Chest X-ray. View position: PA
Patient age: 80
Patient sex: M
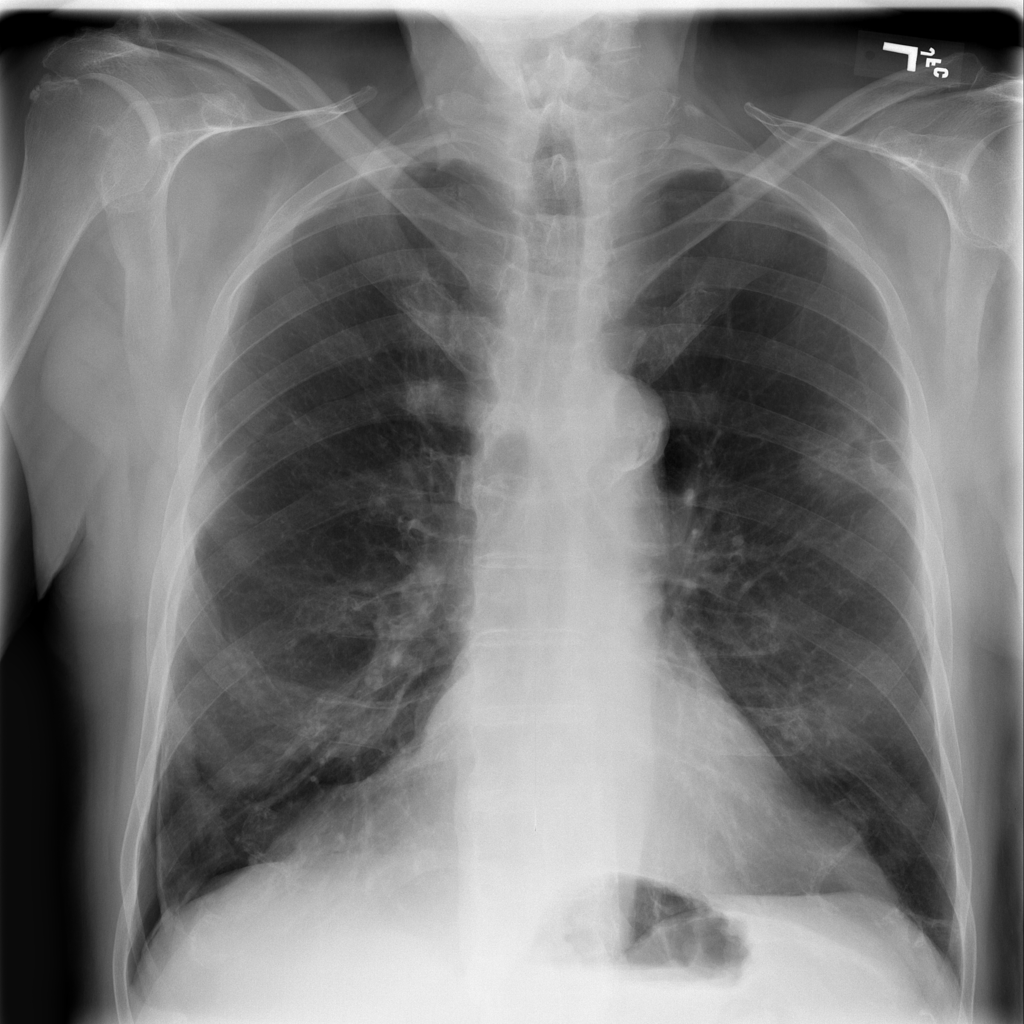
Finding: Pneumothorax